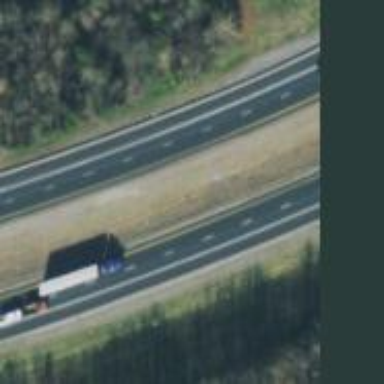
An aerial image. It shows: Motorway.